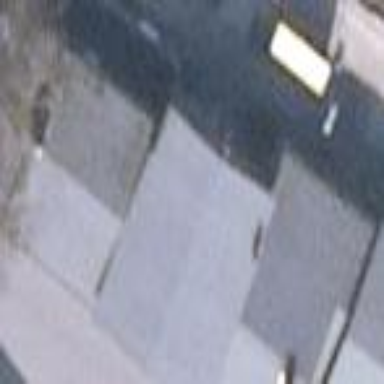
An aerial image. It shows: Train station with gabled roof.